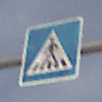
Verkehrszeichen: FussgaengerueberwegRechts
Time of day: MorningAfternoon
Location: Outdoor (Suburban)
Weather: PartlyCloudy
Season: NotSpecified
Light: Natural